You are looking at the envelope spectrum of a bearing's vibration signal. The marked vertical lines are the theoretical fault frequencies for the outer race, inner race, rolling elements, and cage. Based on the visible evidence, which condition applies: normal, inner_race, outer_race, ball?
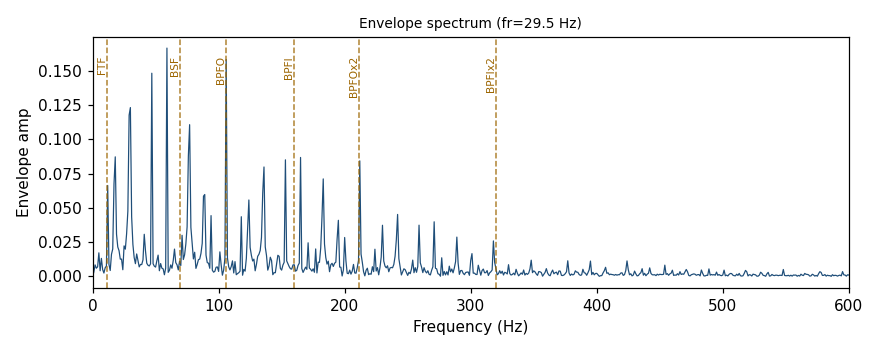
Answer: outer_race